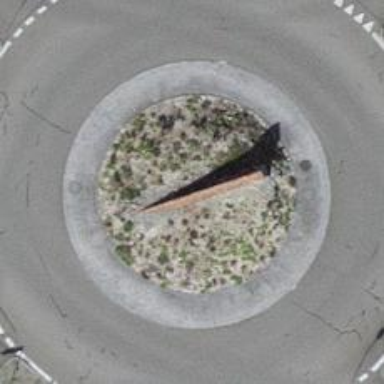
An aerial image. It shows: Residential road with asphalt surface leading up to roundabout.